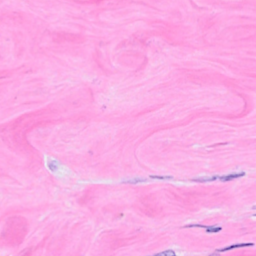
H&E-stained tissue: Breast